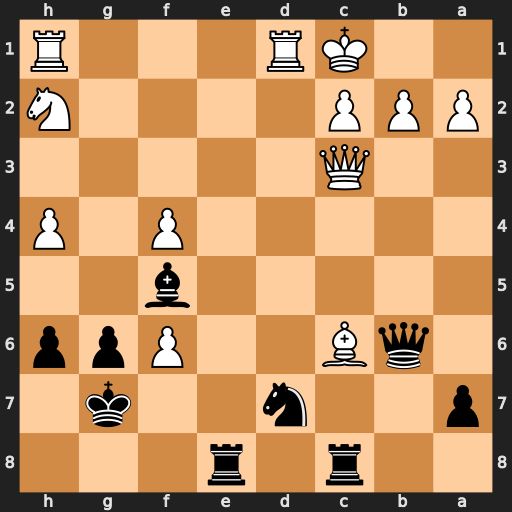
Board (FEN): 2r1r3/p2n2k1/1qB2Ppp/5b2/5P1P/2Q5/PPP4N/2KR3R
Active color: b
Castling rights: -
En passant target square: -
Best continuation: Nxf6 Rd6 Re6 Rxe6 Bxe6